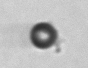
Label: bead